Question: I added a simple dialog window to the install's UI with textboxes.
How do I find out what the user entered?
@Mitch Wheat:
Thank you. I managed to solve the problem with your help.
I needed to use the CustomActionData property of the Custom Action.

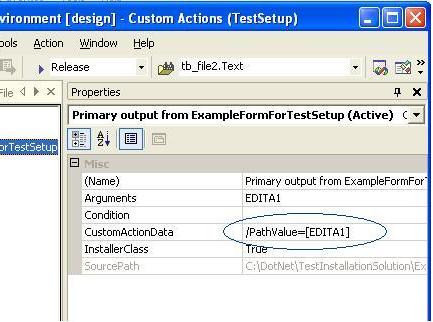
Answer: When you say " added a simple dialog window to the install's UI with textboxes", I'm assuming you added a custom action and associated installer class.
This snippet from this <URL>, shows how:
1. On the File menu, point to New, and then click Project.
2. In the New Project dialog box, select Visual Basic in the Project Types pane, and then choose Class Library in the Templates pane. In the Name box, type PassData.
The project is added to Solution Explorer.
1. On the Project menu, click Add Class. In the Add New Item dialog box, choose Installer Class. Accept the default name.
2. When the installer class appears on the design surface, right-click the design surface and click View Code to view the file contents in the code editor.
3. Add the following procedure to override the Install procedure of the base class Public Overrides Sub Install(ByVal stateSaver As System.Collections.IDictionary)
MyBase.Install(stateSaver)
Dim myInput As String = Me.Context.Parameters.Item("Message")
If myInput Is Nothing Then
myInput = "There was no message specified"
End If
MsgBox(myInput)
End Sub